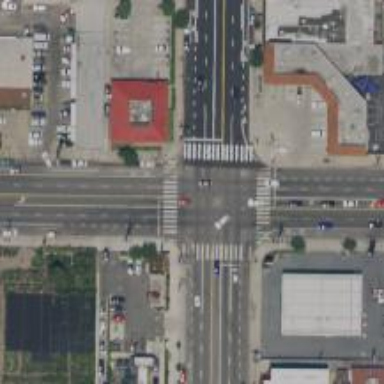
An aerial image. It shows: Crossing on the road.